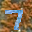
Label: 7